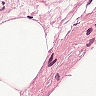
Metastatic tissue present: no